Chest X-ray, PA view. Patient: 64 years old, sex M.
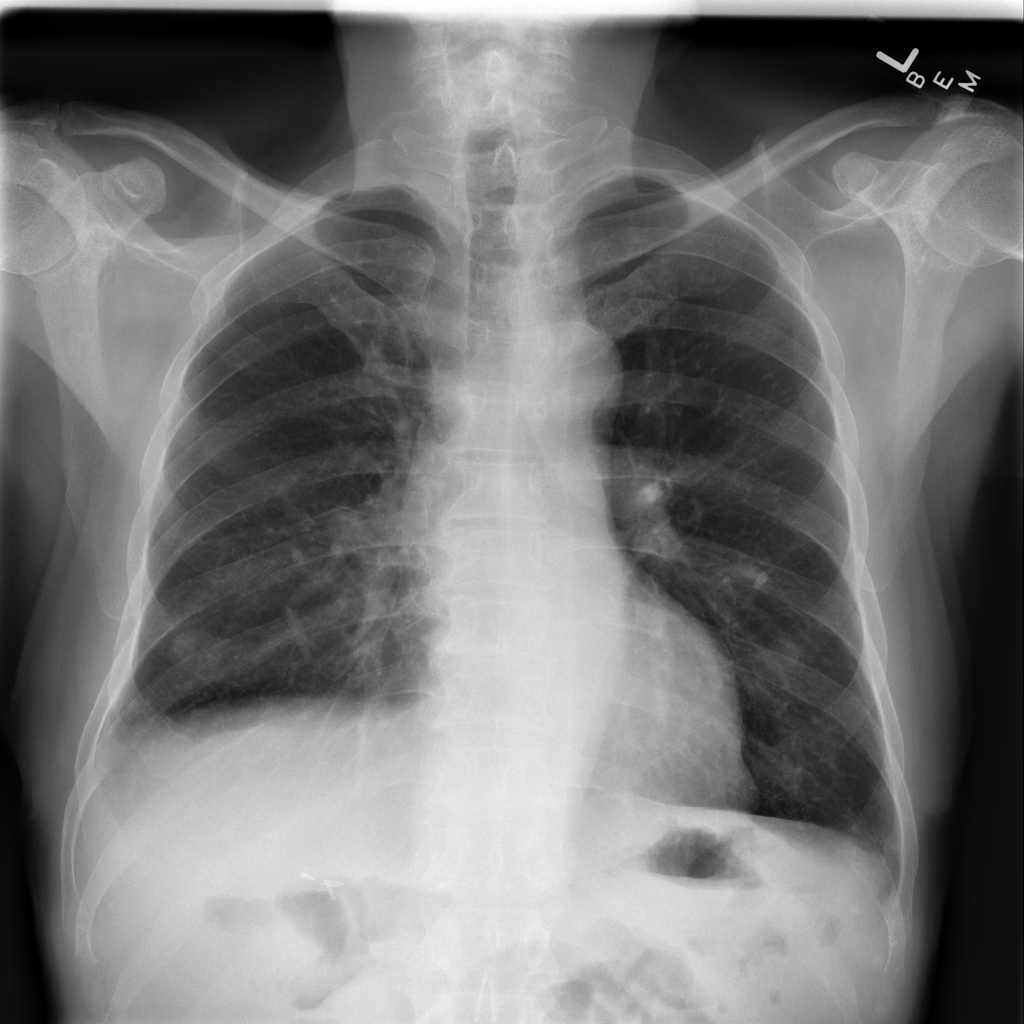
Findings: No Finding